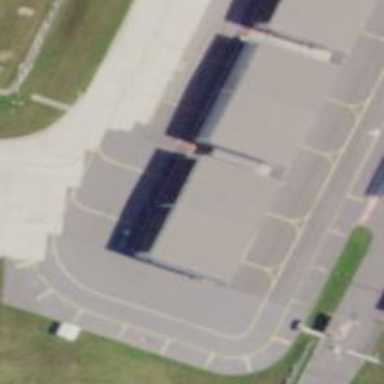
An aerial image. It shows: Image of taxiway at airport.